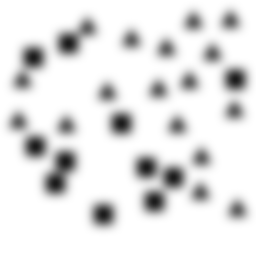
Squares: 11
Triangles: 17
Stars: 0
Total shapes: 28